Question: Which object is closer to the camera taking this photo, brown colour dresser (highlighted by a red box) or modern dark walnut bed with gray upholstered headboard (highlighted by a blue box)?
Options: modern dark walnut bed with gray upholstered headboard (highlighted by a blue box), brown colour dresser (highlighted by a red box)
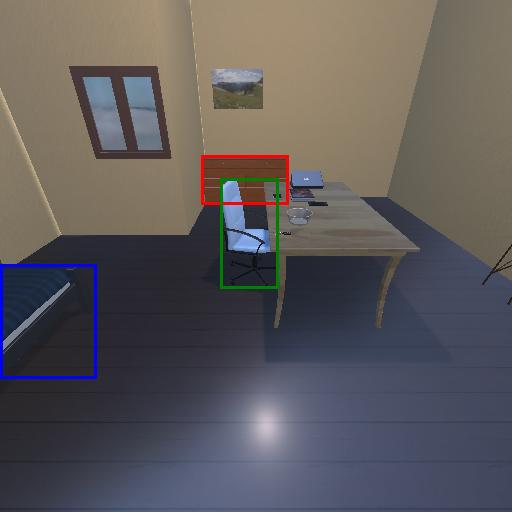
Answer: modern dark walnut bed with gray upholstered headboard (highlighted by a blue box)